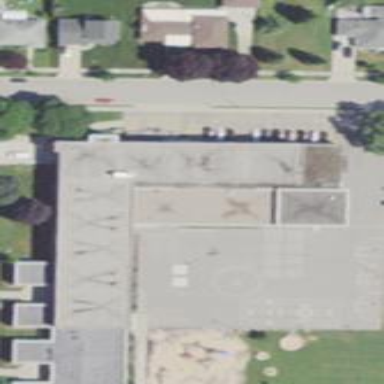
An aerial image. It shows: School building.